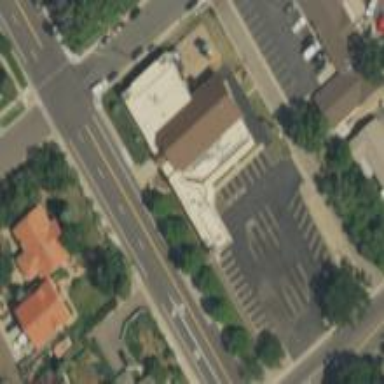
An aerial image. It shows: Parking space is available.